Question: I want to change color for the columns in the RadGrid Telerik. I want to give a color to the 'col index 2,3' and different color the to 'col Index 0,1'.
The color for col 2,3 is working but for'Col index 0,1 is not working,' there is no color in the index 'Col index 0 & 1'
This is the code:
'''
bool dontRunHandler;
private void datagridview_CellFormatting(object sender, CellFormattingEventArgs e)
{
e.CellElement.ResetValue(LightVisualElement.DrawFillProperty, ValueResetFlags.Local);
e.CellElement.ResetValue(LightVisualElement.NumberOfColorsProperty, ValueResetFlags.Local);
e.CellElement.ResetValue(LightVisualElement.GradientStyleProperty, ValueResetFlags.Local);
e.CellElement.ResetValue(LightVisualElement.BackColorProperty, ValueResetFlags.Local);
if (dontRunHandler == false)
{
if (e.CellElement.ColumnIndex != 2 && e.CellElement.ColumnIndex != 3 ) return;
e.CellElement.DrawFill = true;
e.CellElement.NumberOfColors = 1;
e.CellElement.BackColor = Color.LightSlateGray;
e.CellElement.GradientStyle = GradientStyles.Linear;
}
else
{
if (e.CellElement.ColumnIndex != 0 && e.CellElement.ColumnIndex != 1 ) return;
e.CellElement.DrawFill = true;
e.CellElement.NumberOfColors = 1;
e.CellElement.BackColor = Color.MediumVioletRed;
e.CellElement.GradientStyle = GradientStyles.Linear;
}
}
'''

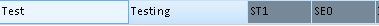
Answer: Your code shows that it will run only one condition out of two.
If 'dontRunHandler =false' it will color cells 2 and 3.
else if 'dontRunHandler =true' it will color cells 0 and 1.
Try to remove if else, and see if it solves a problem.
now this happens because first if statement returns because it thinks that your column is not 0 or 1.
My suggestion to you is to use <URL> event instead. Suppose to be faster and more semantic.
'''
protected void RadGrid1_ColumnCreated(object sender, GridColumnCreatedEventArgs e)
{
if (e.Column.IsBoundToFieldName("ProductID"))
{
e.Column.ItemStyle.CssClass = "MyClass1";
}
else if (e.Column.IsBoundToFieldName("ProductName"))
{
e.Column.ItemStyle.CssClass = "MyClass2";
}
}
...
<style type="text/css">
.MyClass1
{
color: Red;
}
.MyClass2
{
color: Blue;
}
</style>
'''
Do you think this is something that will work for you. Or you are specifically using indexes for some reason?
if you want your example to work, I would do something like this:
'''
e.CellElement.ResetValue(LightVisualElement.DrawFillProperty, ValueResetFlags.Local);
e.CellElement.ResetValue(LightVisualElement.NumberOfColorsProperty, ValueResetFlags.Local);
e.CellElement.ResetValue(LightVisualElement.GradientStyleProperty, ValueResetFlags.Local);
e.CellElement.ResetValue(LightVisualElement.BackColorProperty, ValueResetFlags.Local);
if (e.CellElement.ColumnIndex == 2 || e.CellElement.ColumnIndex == 3)
{
e.CellElement.DrawFill = true;
e.CellElement.NumberOfColors = 1;
e.CellElement.BackColor = Color.LightSlateGray;
e.CellElement.GradientStyle = GradientStyles.Linear;
}
else if (e.CellElement.ColumnIndex == 0 || e.CellElement.ColumnIndex == 1)
{
e.CellElement.DrawFill = true;
e.CellElement.NumberOfColors = 1;
e.CellElement.BackColor = Color.MediumVioletRed;
e.CellElement.GradientStyle = GradientStyles.Linear;
}
'''